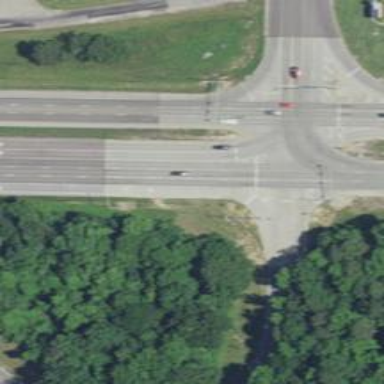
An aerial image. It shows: Trunk link highway.